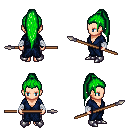
a pixel art fantasy rpg character, female body template, human, light skin, blue robe, metal pants, green extra-long topknot hairstyle, white cloth bandages, metal boots, spear, four views (front, back, left, right), 2x2 character sprite sheet, small pixel art, hard edges, no anti-aliasing